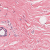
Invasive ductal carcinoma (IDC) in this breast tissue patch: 0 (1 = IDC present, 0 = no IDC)